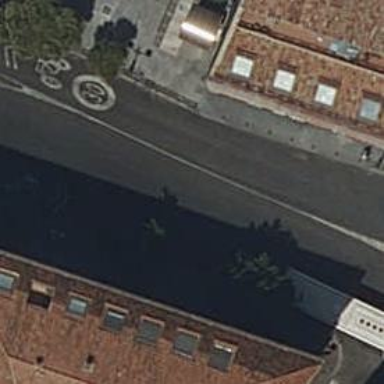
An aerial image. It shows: Tertiary road with asphalt surface that includes shared lane for cyclists.